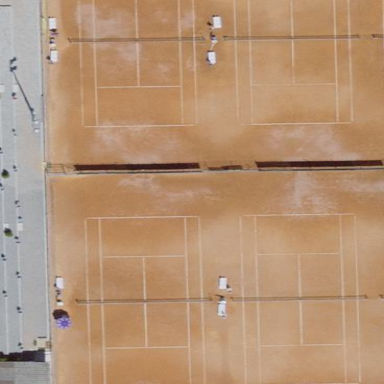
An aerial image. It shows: Tennis court on the leisure land pitch.